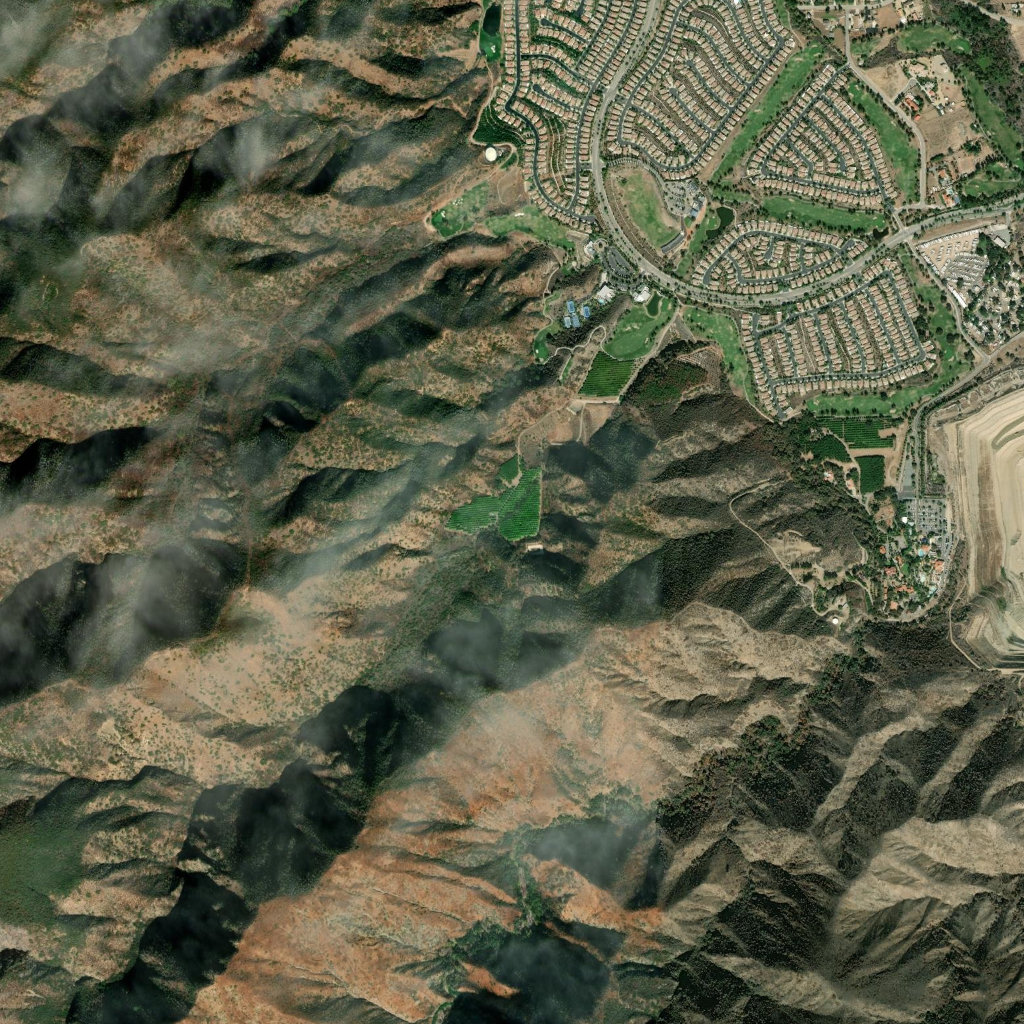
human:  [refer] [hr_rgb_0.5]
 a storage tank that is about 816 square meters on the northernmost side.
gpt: <box>[[47, 14, 48, 15, 0]]</box>